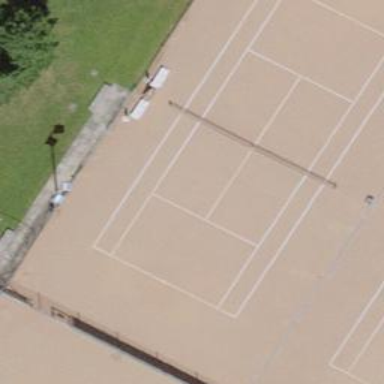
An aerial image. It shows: Tennis court on the leisure land pitch.